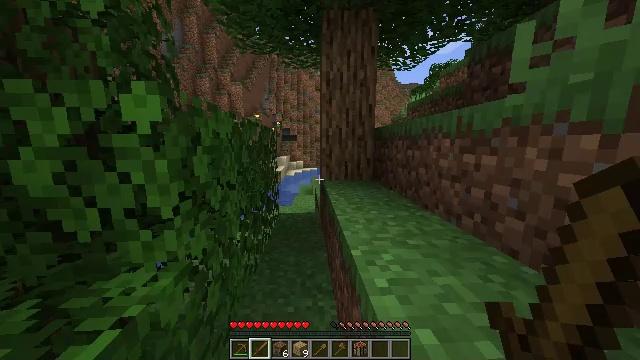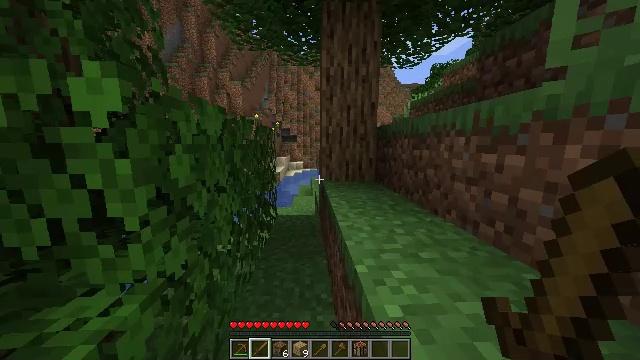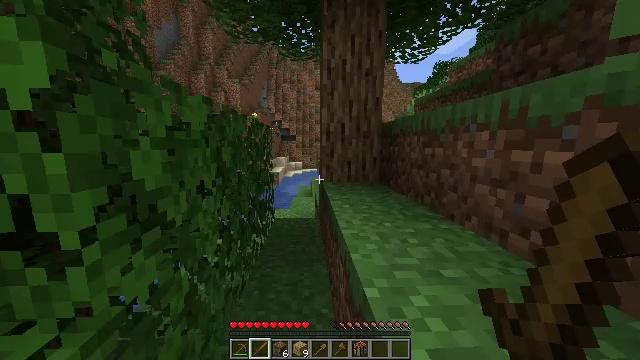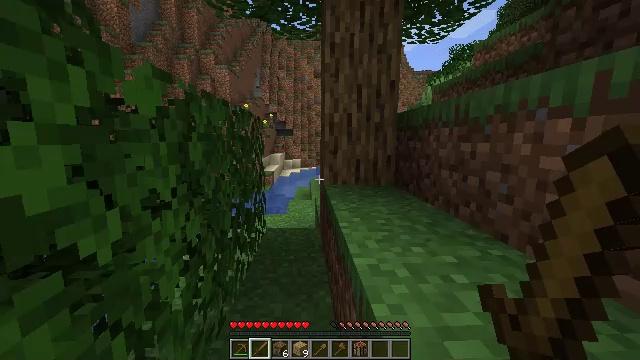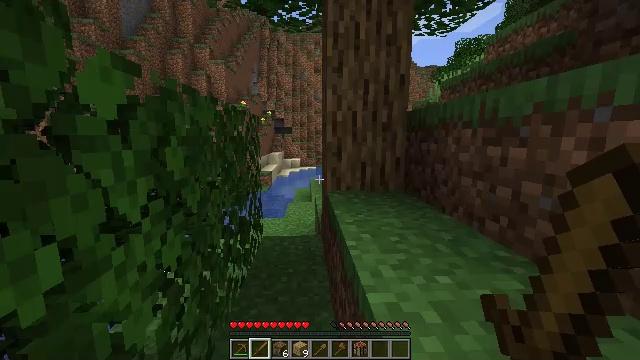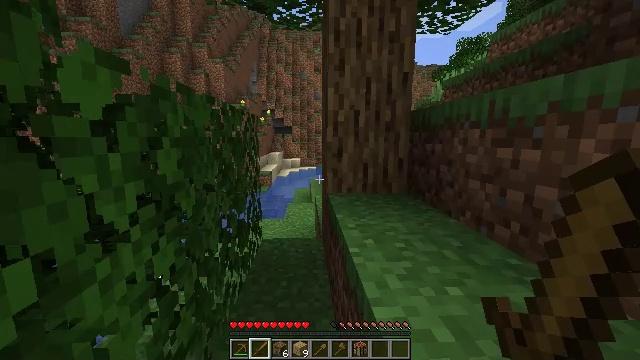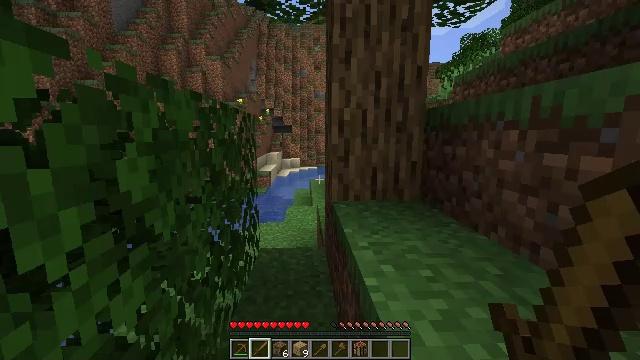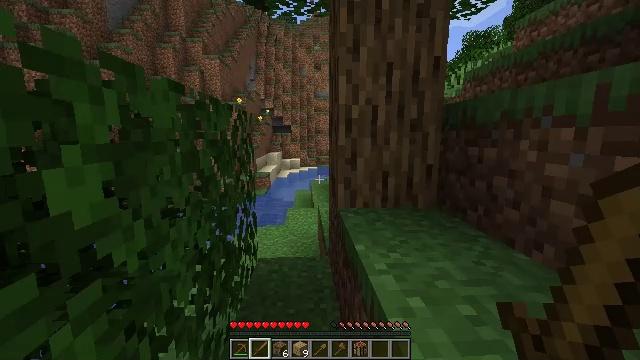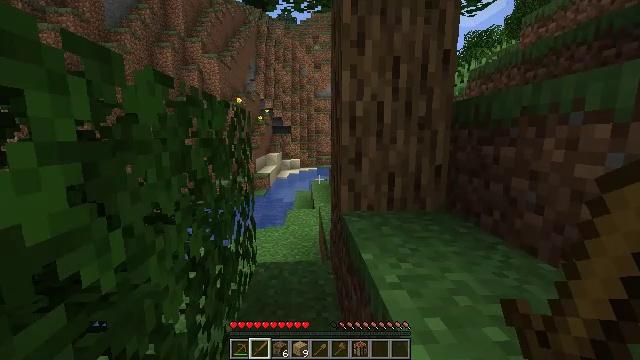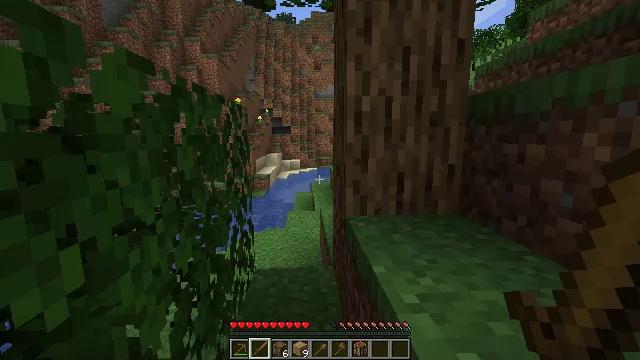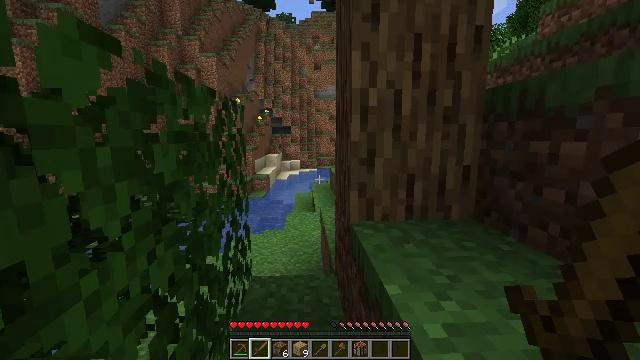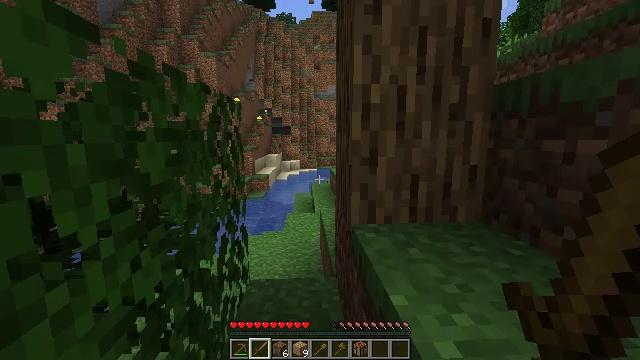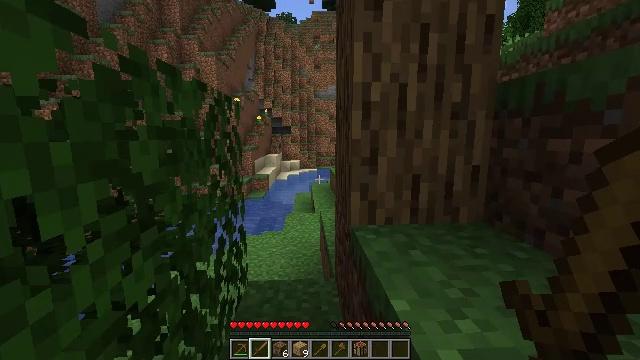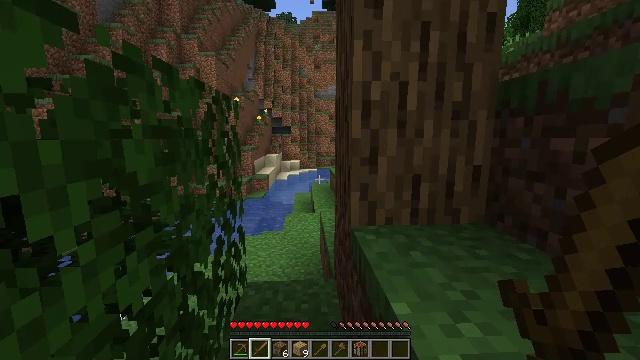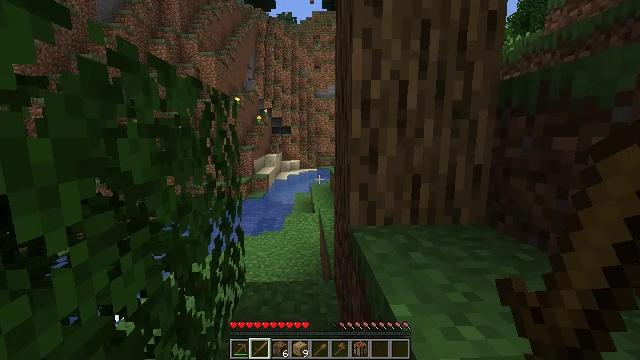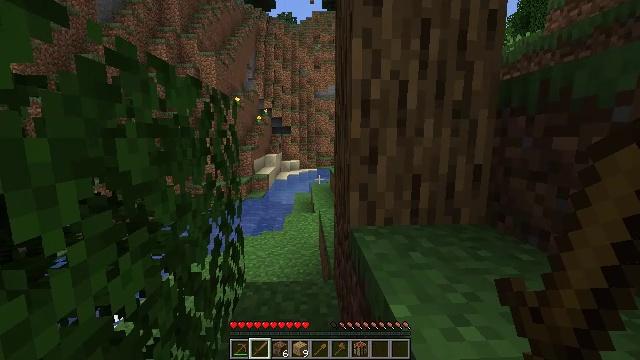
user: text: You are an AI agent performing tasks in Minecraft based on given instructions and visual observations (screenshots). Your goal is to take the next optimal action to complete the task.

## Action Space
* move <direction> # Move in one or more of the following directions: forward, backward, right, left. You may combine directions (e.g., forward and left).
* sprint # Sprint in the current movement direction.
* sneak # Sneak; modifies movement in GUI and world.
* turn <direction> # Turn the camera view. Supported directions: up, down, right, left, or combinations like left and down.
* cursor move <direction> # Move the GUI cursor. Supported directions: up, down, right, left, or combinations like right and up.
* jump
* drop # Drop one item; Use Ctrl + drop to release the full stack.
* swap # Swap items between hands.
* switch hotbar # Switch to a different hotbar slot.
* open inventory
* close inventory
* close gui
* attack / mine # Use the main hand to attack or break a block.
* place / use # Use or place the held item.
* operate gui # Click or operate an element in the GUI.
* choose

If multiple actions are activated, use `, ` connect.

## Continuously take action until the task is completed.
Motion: motion action
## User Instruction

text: Gather dirt.
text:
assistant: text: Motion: move forward, sprint
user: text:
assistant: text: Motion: move forward, sprint
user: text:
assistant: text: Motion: move forward, sprint
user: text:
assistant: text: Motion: move forward, sprint
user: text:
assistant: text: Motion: move forward, sprint
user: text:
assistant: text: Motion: move forward, sprint
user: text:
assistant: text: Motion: move forward, sprint
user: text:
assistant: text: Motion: move forward, sprint
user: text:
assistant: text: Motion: move forward, sprint
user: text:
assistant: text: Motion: sprint
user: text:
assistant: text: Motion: no_op
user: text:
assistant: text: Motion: no_op
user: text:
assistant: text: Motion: no_op
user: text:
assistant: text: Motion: no_op
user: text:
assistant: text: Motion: no_op
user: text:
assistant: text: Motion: move forward
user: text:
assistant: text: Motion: move forward
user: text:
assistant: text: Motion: move forward
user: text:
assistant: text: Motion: move forward
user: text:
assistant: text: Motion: move forward
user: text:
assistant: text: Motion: move forward, turn right
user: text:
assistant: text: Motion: move forward, turn right
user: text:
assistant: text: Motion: move forward, turn right
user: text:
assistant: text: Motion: move forward, turn right
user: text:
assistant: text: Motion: move forward, turn right
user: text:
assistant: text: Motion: move forward, turn right
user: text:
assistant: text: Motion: move forward, turn right
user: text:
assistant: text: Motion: move forward, turn right
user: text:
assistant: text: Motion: move forward
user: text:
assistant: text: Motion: move forward, turn right